Question: I just updated Windows to Windows 10 20H2 and when ever I open an 'Anaconda terminal' or I try using 'Anaconda interpreter' or 'python' or try running a python code in an editor, I get this error from 'gpython.exe'
'''
**Python 3.8.8 (default, Apr 13 2021, 15:08:03) [MSC v.1916 64 bit (AMD64)] :: Anaconda, Inc. on win32
Warning:
This Python interpreter is in a conda environment, but the environment has
not been activated. Libraries may fail to load. To activate this environment.
please see https://conda.io/activation
'''
Output image
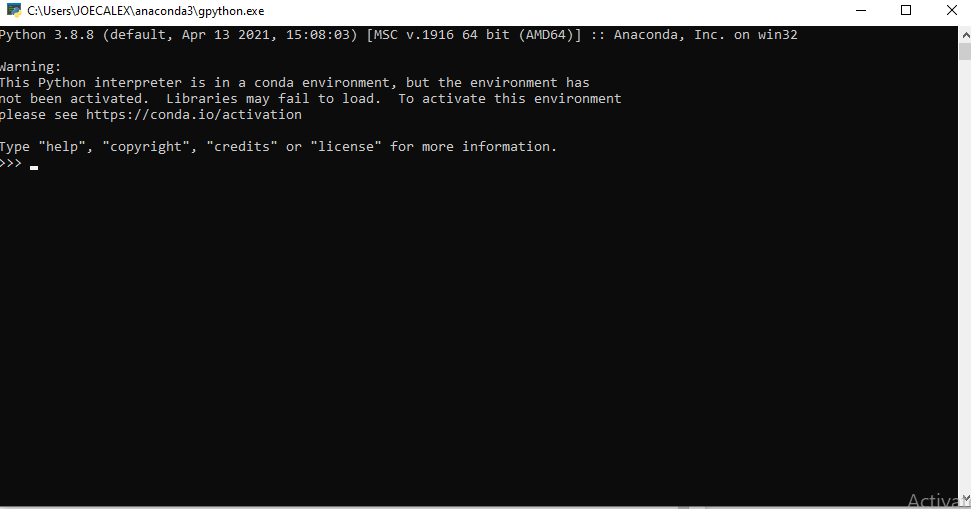
Answer: Your PC has a Win32/Grenam.VA!MSR virus and the virus has infected your python.exe by renaming it to gpython.exe